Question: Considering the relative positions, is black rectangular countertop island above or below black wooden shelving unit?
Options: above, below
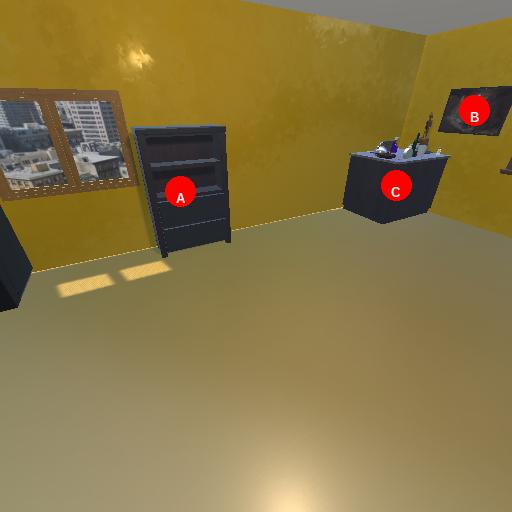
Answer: above